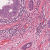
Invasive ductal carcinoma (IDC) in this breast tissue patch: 0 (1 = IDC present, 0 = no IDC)